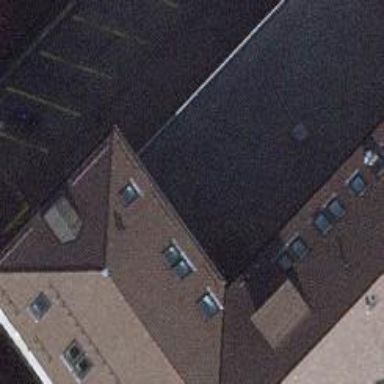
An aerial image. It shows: Cafe.